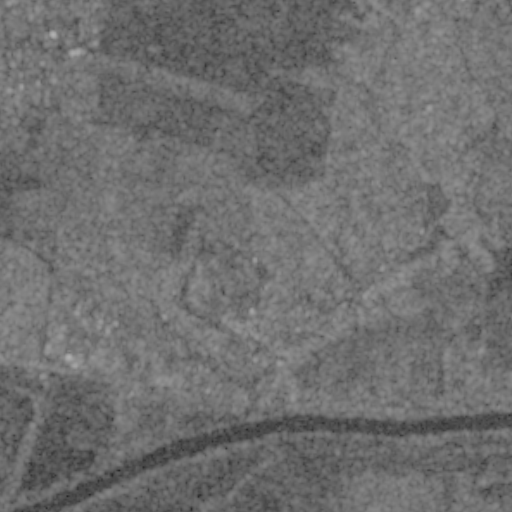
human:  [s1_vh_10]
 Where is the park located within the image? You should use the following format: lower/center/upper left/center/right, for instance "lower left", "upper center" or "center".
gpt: The park is located in the upper left of the image.
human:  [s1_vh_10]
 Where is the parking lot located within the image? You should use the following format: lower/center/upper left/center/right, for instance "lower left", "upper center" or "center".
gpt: The parking lot is located in the upper left of the image.
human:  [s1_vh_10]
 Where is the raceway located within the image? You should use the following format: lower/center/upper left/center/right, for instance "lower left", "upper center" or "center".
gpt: The raceway is located in the upper left of the image.
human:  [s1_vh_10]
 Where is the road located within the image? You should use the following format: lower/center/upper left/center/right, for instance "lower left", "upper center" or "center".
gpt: There is no road in the image.

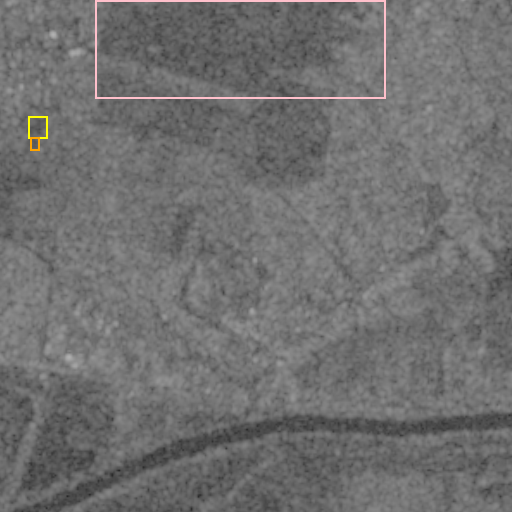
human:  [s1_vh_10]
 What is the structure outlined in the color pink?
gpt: The structure outlined in pink is a crop field.
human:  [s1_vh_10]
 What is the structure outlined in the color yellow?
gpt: The structure outlined in yellow is a park.
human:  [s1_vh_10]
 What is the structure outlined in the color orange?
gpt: The structure outlined in orange is a raceway.
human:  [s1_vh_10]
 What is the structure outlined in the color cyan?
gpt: There is no cyan outline.